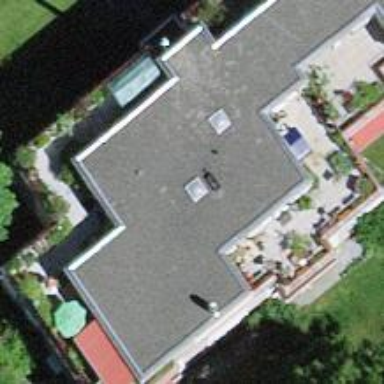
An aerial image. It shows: Flat-roofed residential building.